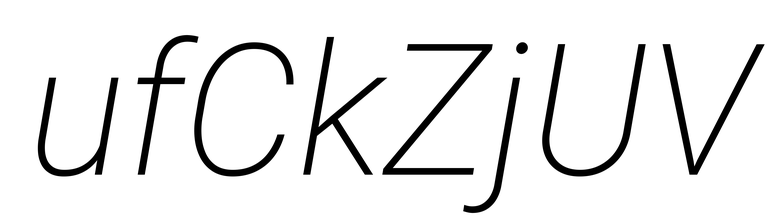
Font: Roboto-Italic_ExtraLight_Italic